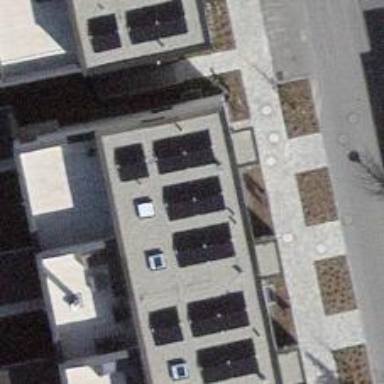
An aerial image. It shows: Solar power generator utilizing photovoltaic technology with solar photovoltaic panels.